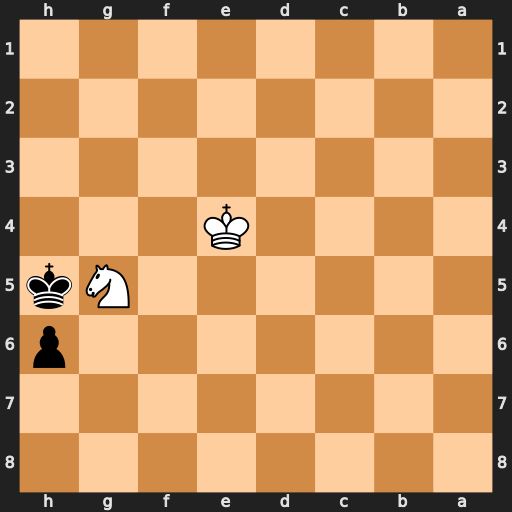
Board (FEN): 8/8/7p/6Nk/4K3/8/8/8
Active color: b
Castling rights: -
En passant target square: -
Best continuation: hxg5 Kf3 Kh4 Kg2 Kg4